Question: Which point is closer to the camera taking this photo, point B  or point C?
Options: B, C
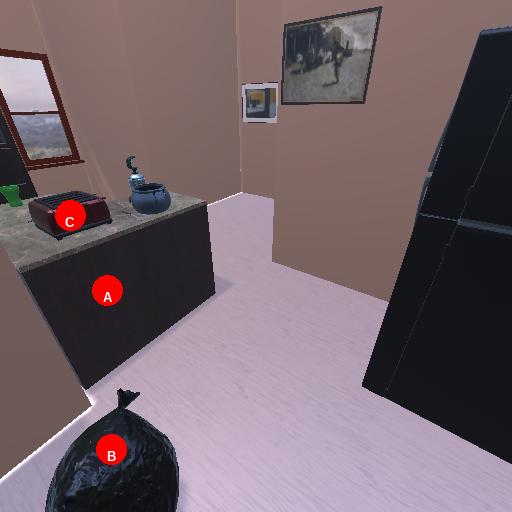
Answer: B